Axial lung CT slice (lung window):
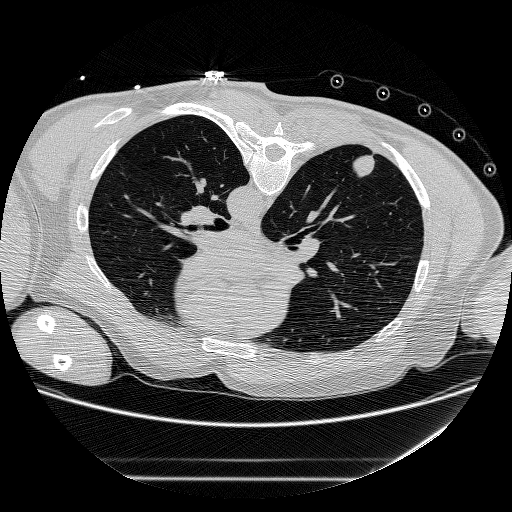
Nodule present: yes
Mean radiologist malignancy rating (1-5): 4.25